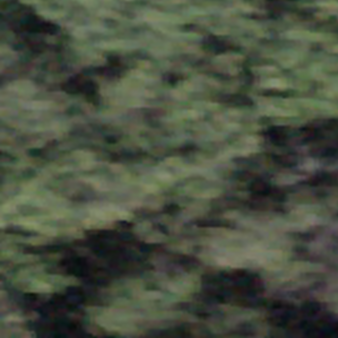
Label: other